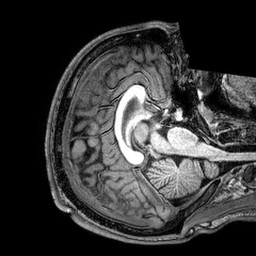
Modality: T1w
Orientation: axial
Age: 22
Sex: male
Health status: healthy
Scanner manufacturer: philips
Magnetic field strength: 3 T